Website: bh-photo
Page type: customer-info-address
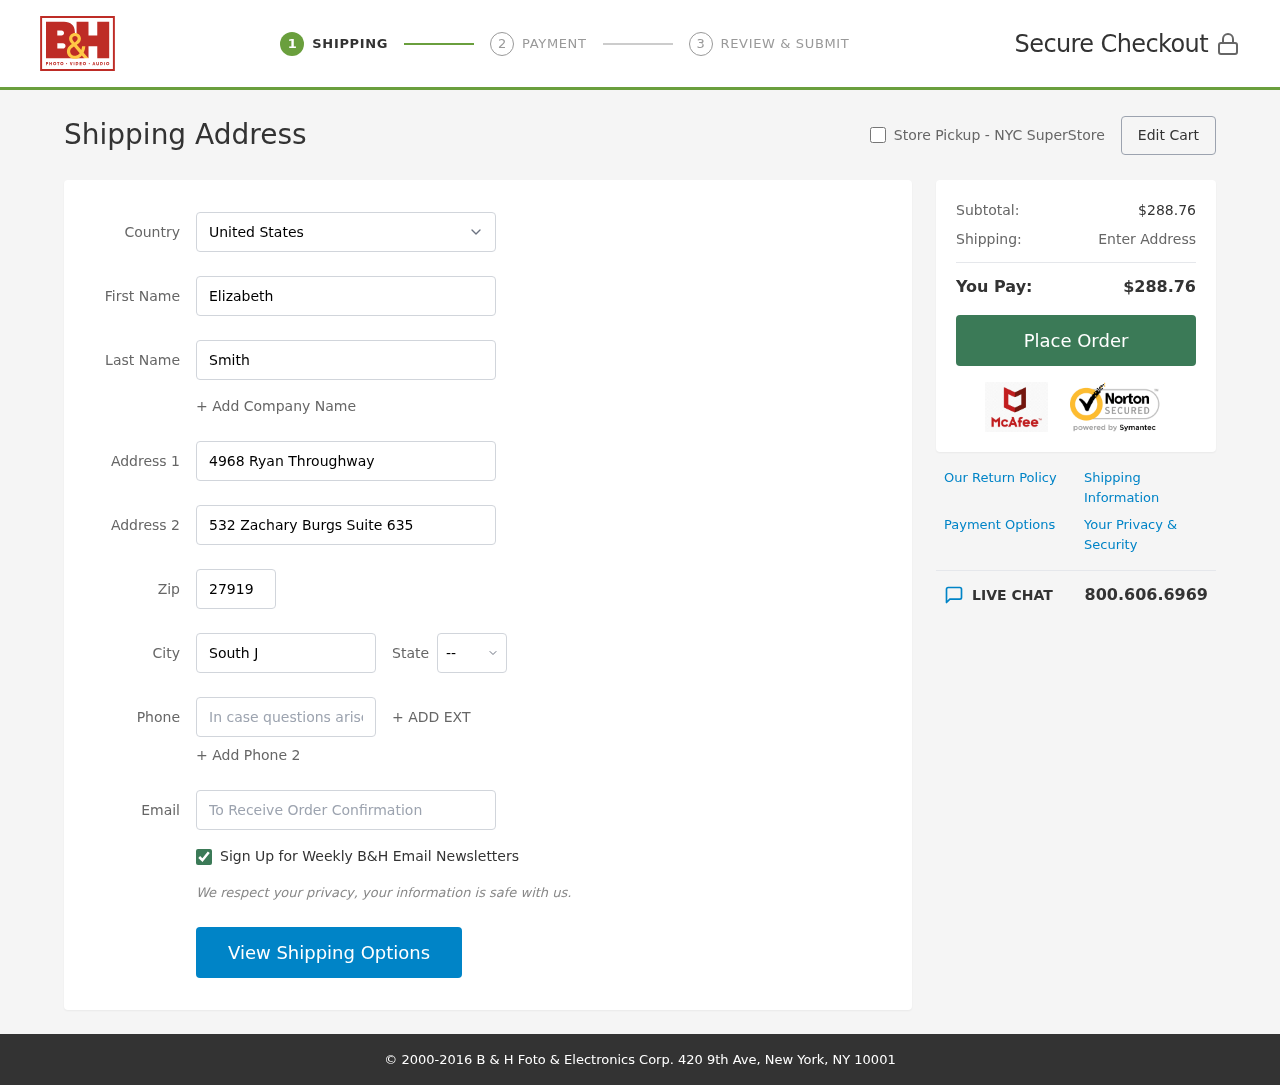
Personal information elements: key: PII_CITY
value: South Jeffrey
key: PII_COUNTRY
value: United States
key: PII_EMAIL
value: esmith@yahoo.com
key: PII_FIRSTNAME
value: Elizabeth
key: PII_LASTNAME
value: Smith
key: PII_PHONE
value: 7757586650
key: PII_POSTCODE
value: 27919
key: PII_STATE_ABBR
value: OK
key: PII_STREET
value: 4968 Ryan Throughway
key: PII_STREET2
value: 532 Zachary Burgs Suite 635
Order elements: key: ORDER_SUBTOTAL
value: $288.76
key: ORDER_TOTAL
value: $288.76